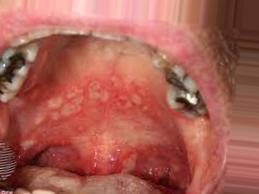
Condition: Mouth Ulcer